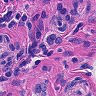
Metastatic tissue present: yes